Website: macys
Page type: customer-info-address
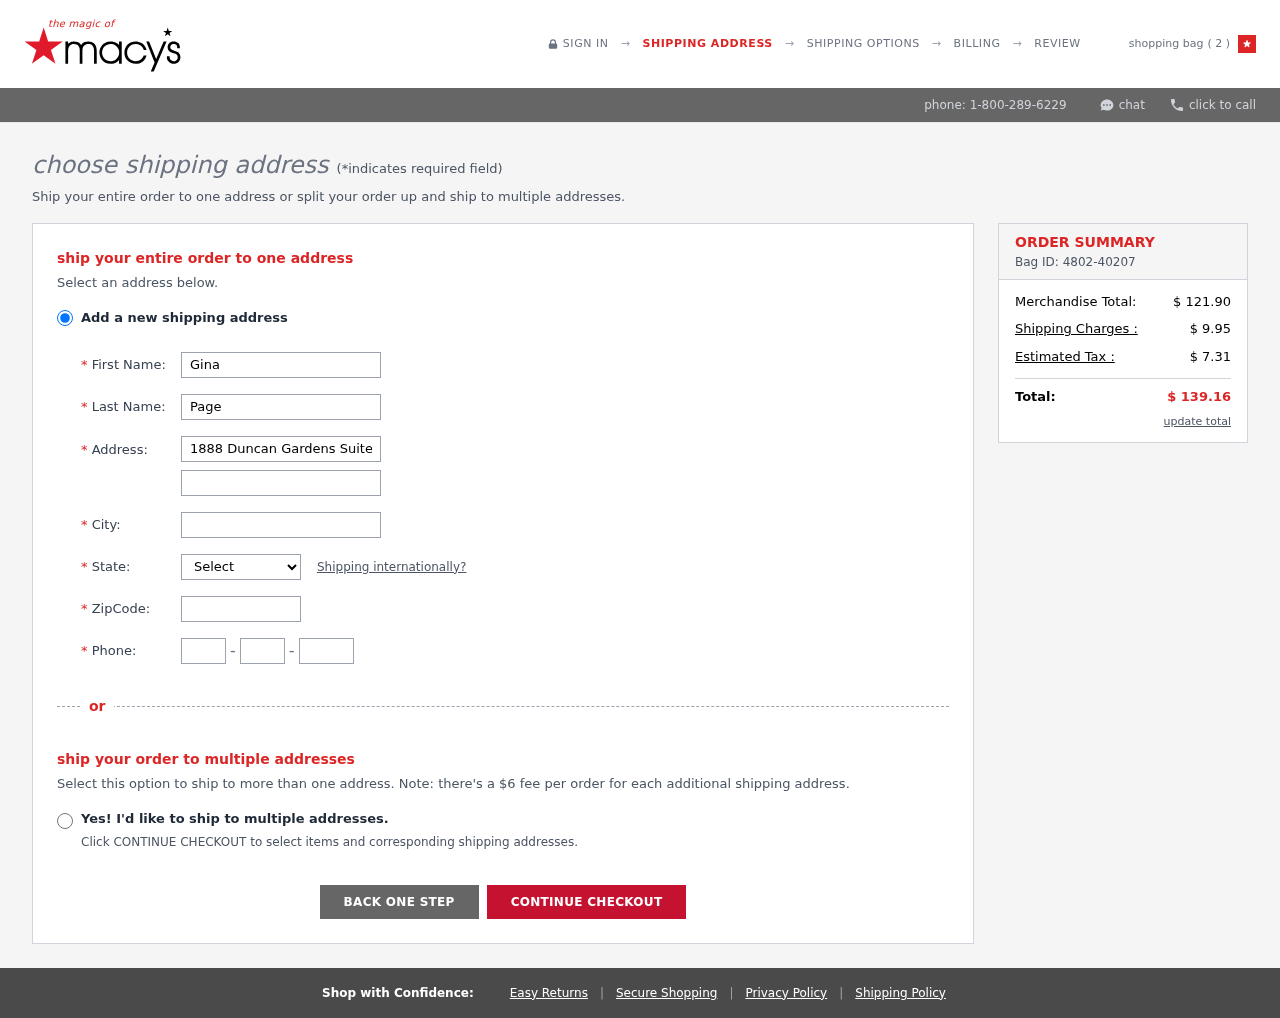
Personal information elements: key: PII_CITY
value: Morrowland
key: PII_FIRSTNAME
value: Gina
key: PII_LASTNAME
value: Page
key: PII_PHONE_AREA
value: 418
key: PII_PHONE_PREFIX
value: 662
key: PII_PHONE_SUFFIX
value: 2621
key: PII_POSTCODE
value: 88742
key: PII_STATE_ABBR
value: VI
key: PII_STREET
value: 1888 Duncan Gardens Suite 825
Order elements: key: ORDER_NUM_ITEMS
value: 2
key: ORDER_ID
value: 4802-40207
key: ORDER_SUBTOTAL
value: $ 121.90
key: ORDER_SHIPPING_COST
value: $ 9.95
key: ORDER_TAX
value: $ 7.31
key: ORDER_TOTAL
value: $ 139.16